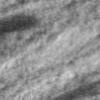
Label: change